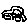
Label: car